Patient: sex F, age 62
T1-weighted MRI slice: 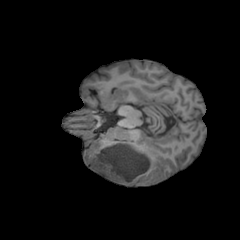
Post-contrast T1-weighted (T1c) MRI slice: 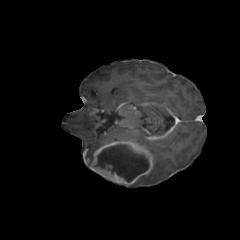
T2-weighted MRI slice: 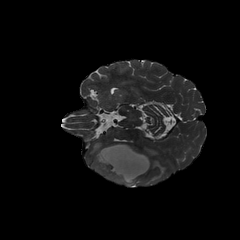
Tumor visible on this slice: yes
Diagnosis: Glioblastoma, IDH-wildtype
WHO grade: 4